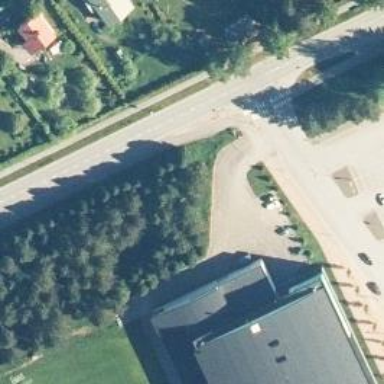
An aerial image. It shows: Asphalt alley designated as service road.